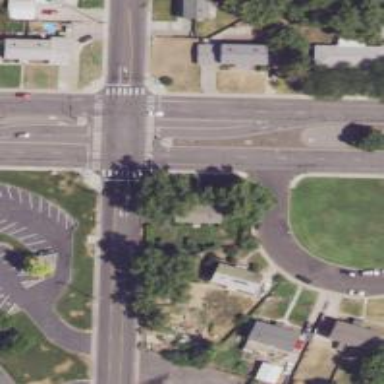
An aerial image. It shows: Marked crossing on the road.